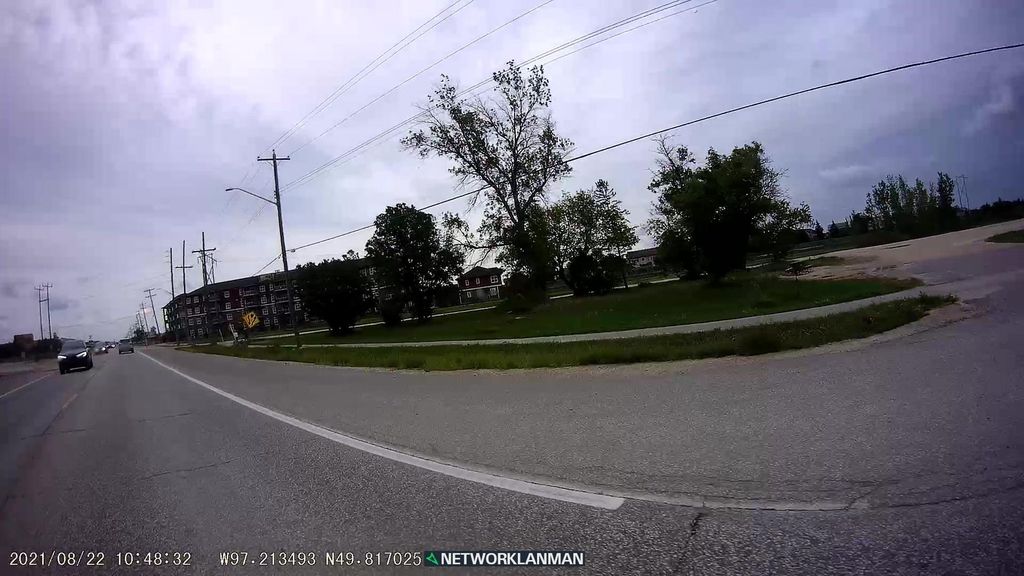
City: winnipeg